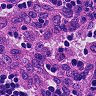
Metastatic tissue present: no